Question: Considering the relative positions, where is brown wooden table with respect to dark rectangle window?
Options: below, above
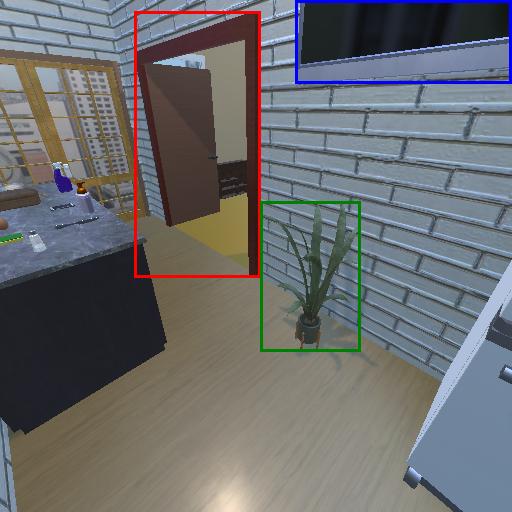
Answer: below